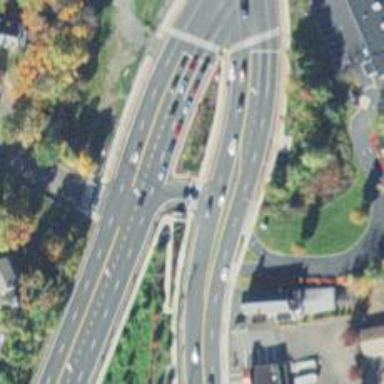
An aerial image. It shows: Primary link highway.